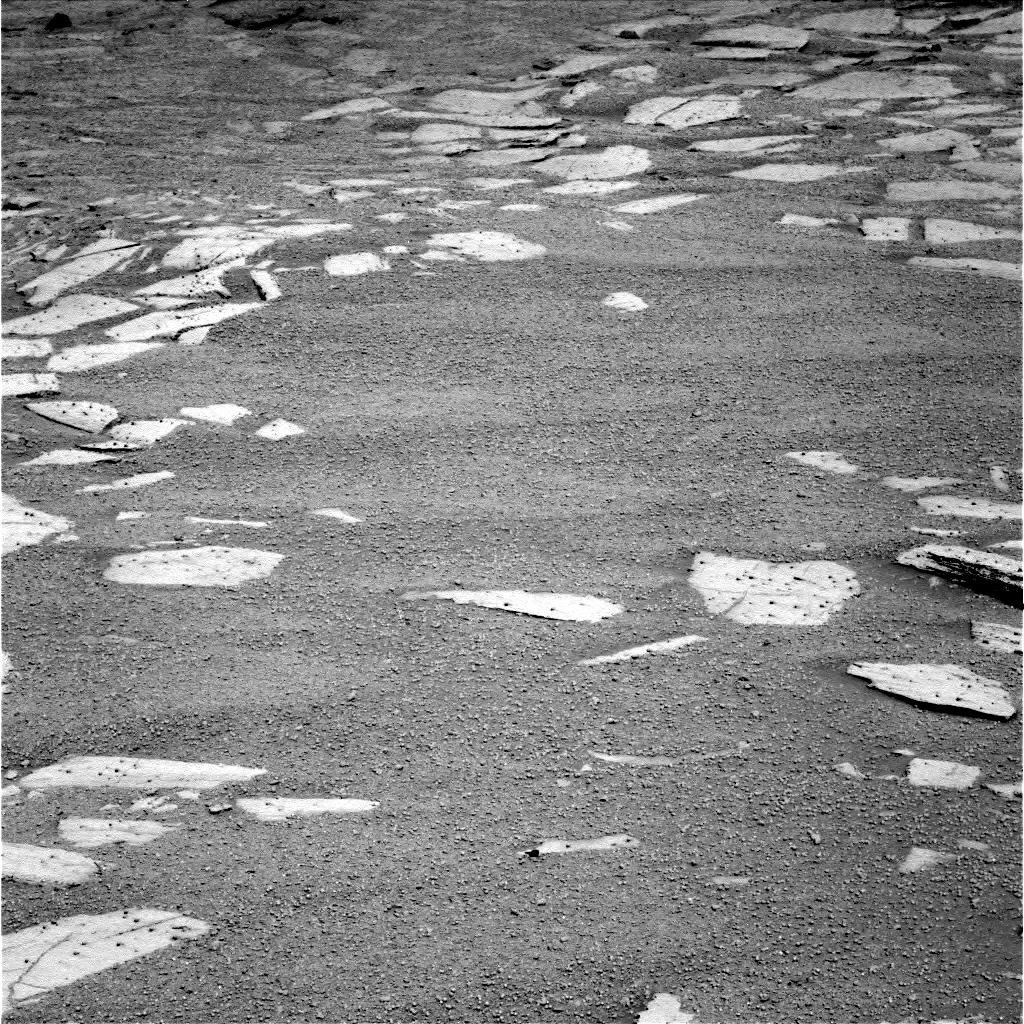
Terrain classes present: Bedrock, Gravel / Sand / Soil, Shadow